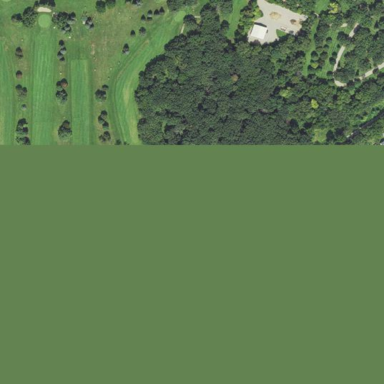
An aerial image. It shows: Golf course surrounded by greenery.